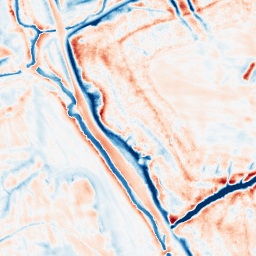
Category: edge_preserving
Decomposition family: bilateral
Decomposition parameters: d: 21
sigma_color: 100
sigma_space: 25
Upsampling method: quadratic
Upsampling parameters: scale: 2
Upsampling scale: 2